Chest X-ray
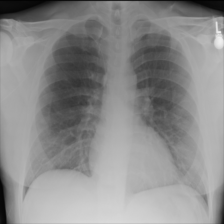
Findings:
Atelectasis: negative
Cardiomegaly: negative
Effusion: negative
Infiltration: negative
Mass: negative
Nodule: negative
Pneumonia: negative
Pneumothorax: negative
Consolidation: negative
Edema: negative
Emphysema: negative
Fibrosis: negative
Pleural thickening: negative
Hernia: negative